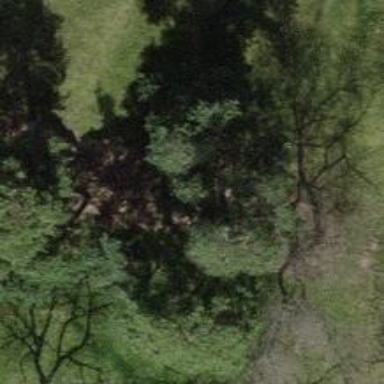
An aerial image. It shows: Beautiful tree in nature.